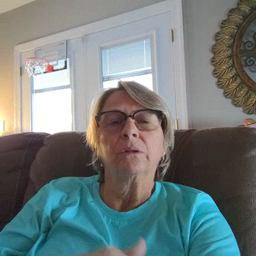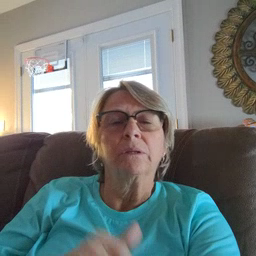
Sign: after